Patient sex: F
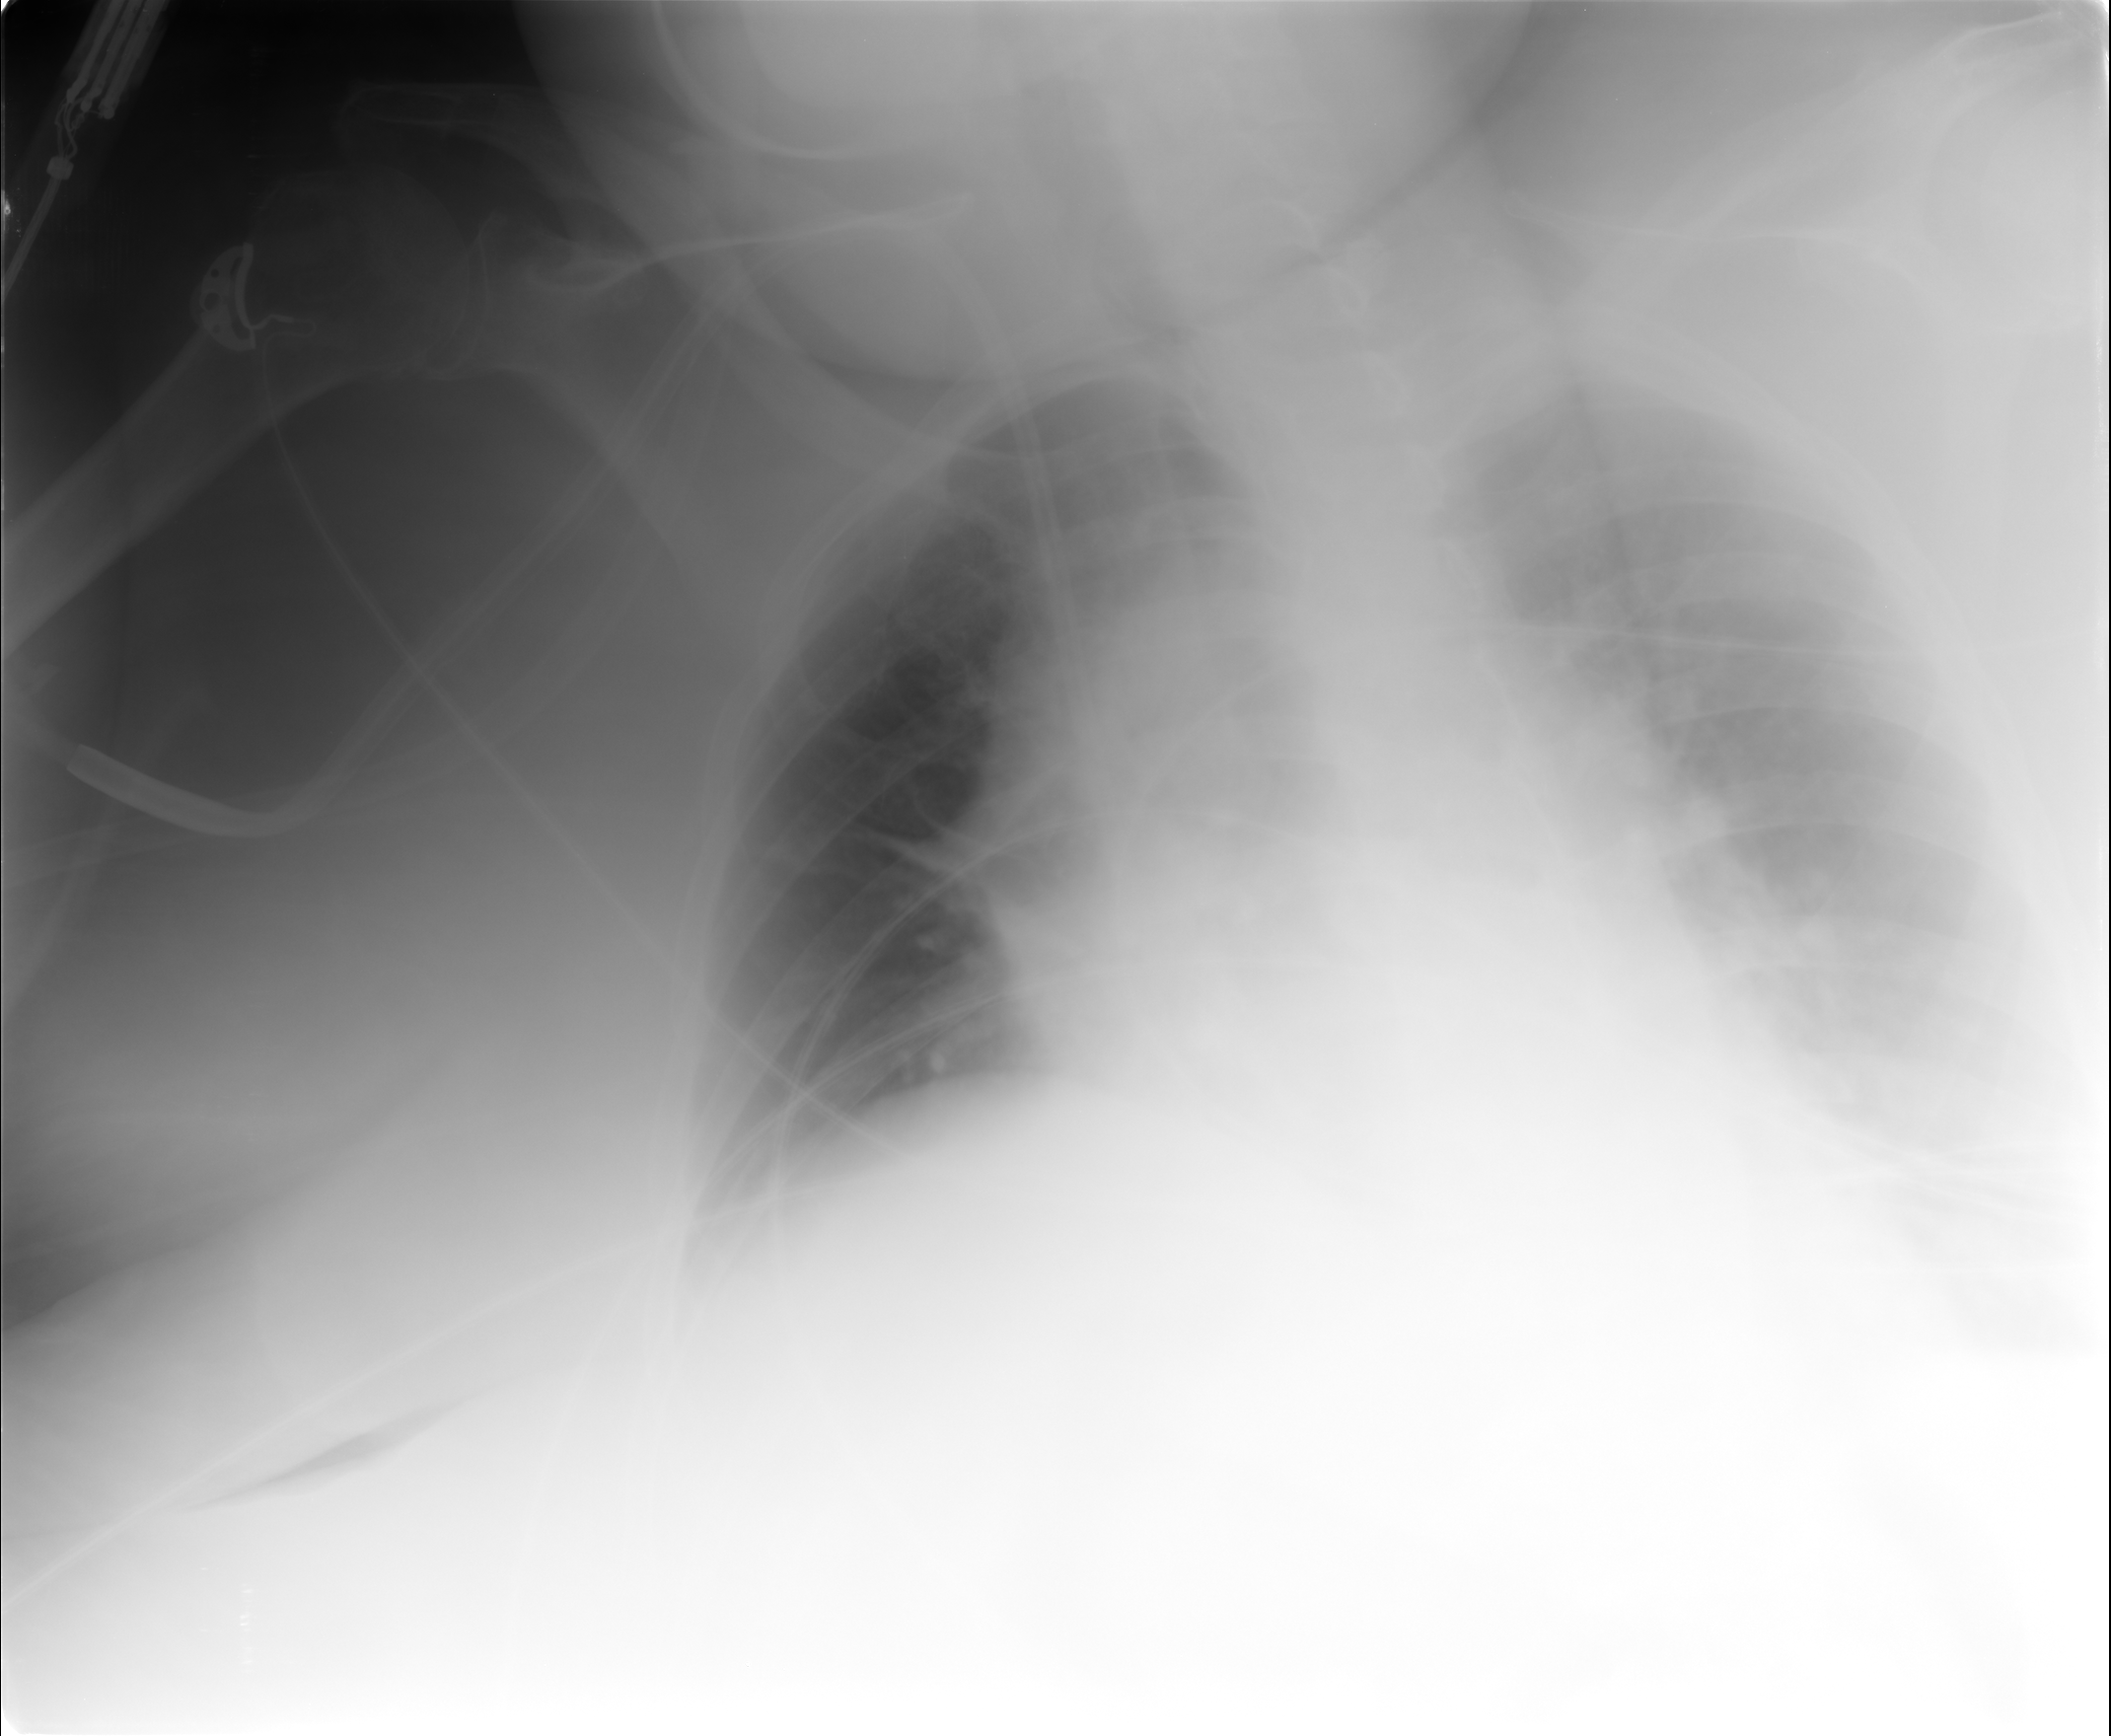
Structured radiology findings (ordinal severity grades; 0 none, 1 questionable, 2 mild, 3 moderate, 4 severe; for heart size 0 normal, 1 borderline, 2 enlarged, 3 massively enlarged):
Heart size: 1
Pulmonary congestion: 0
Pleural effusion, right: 0
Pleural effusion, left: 2
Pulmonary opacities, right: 0
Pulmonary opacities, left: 0
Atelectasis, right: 2
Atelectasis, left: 3